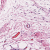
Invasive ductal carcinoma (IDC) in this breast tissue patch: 0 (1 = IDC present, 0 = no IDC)